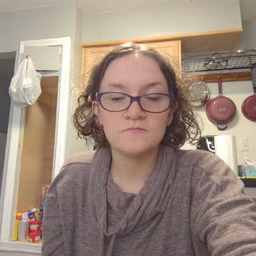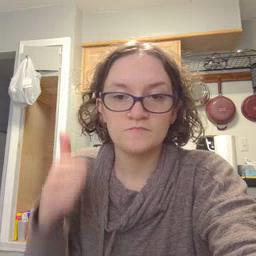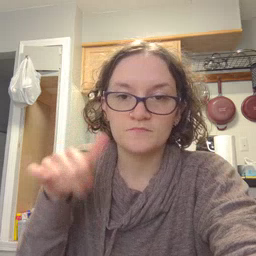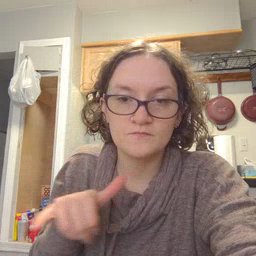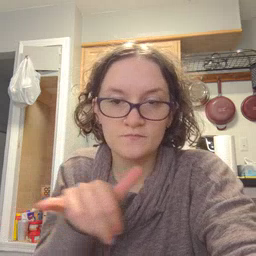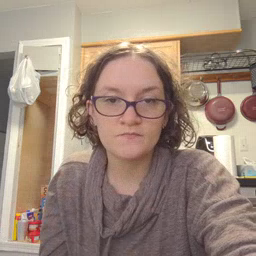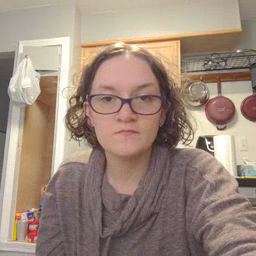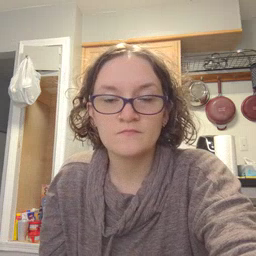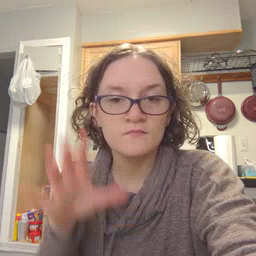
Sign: backyard